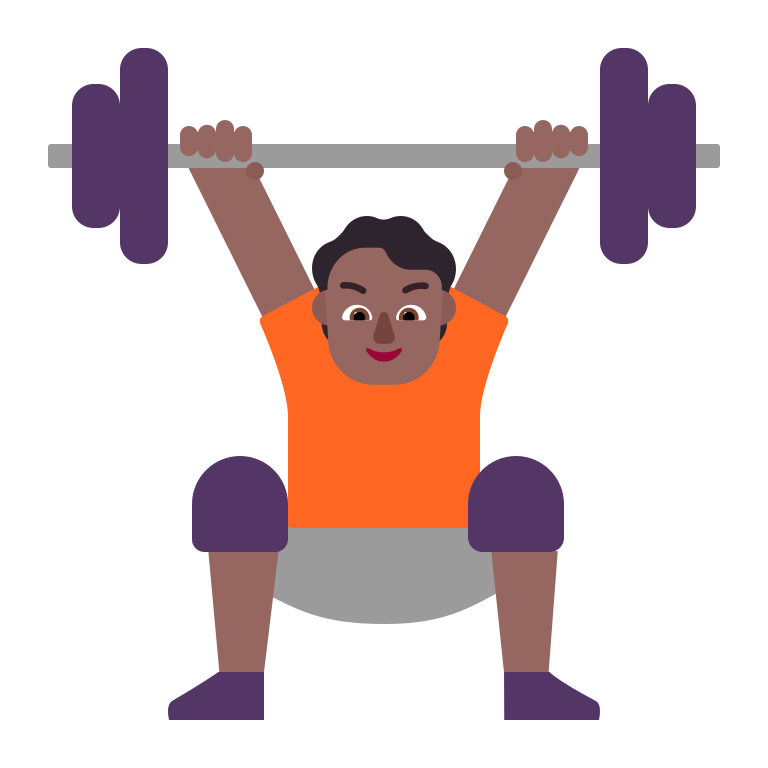
person lifting weights flat  dark